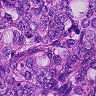
Metastatic tissue present: yes